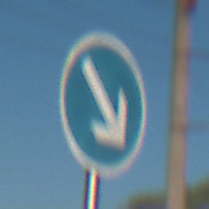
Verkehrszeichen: VorgeschriebeneVorbeifahrtRechts
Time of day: MorningAfternoon
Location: Outdoor (Urban)
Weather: Clear
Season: NotSpecified
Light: Natural